Question: I style 'code' tags as follows:
'''
code {
display: inline-block;
white-space: no-wrap;
background: #fff;
font-size: .8em;
line-height: 1.5em;
color: #555;
border: 1px solid #ddd;
-webkit-border-radius: 0.4em;
-moz-border-radius: 0.4em;
-ms-border-radius: 0.4em;
-o-border-radius: 0.4em;
border-radius: 0.4em;
padding: 0 .3em;
margin: -1px 0;
overflow: hidden;
background-clip: padding-box;
-webkit-background-clip: padding-box;
}
'''
and here is how it renders on
-
I find it strange especially that Chrome and Safari are rendering differently. What can be done here to bring the vertical alignment back to the same baseline as the normal text?
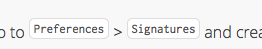
Answer: you can also use 'vertical-align: middle;' instead of line-height.